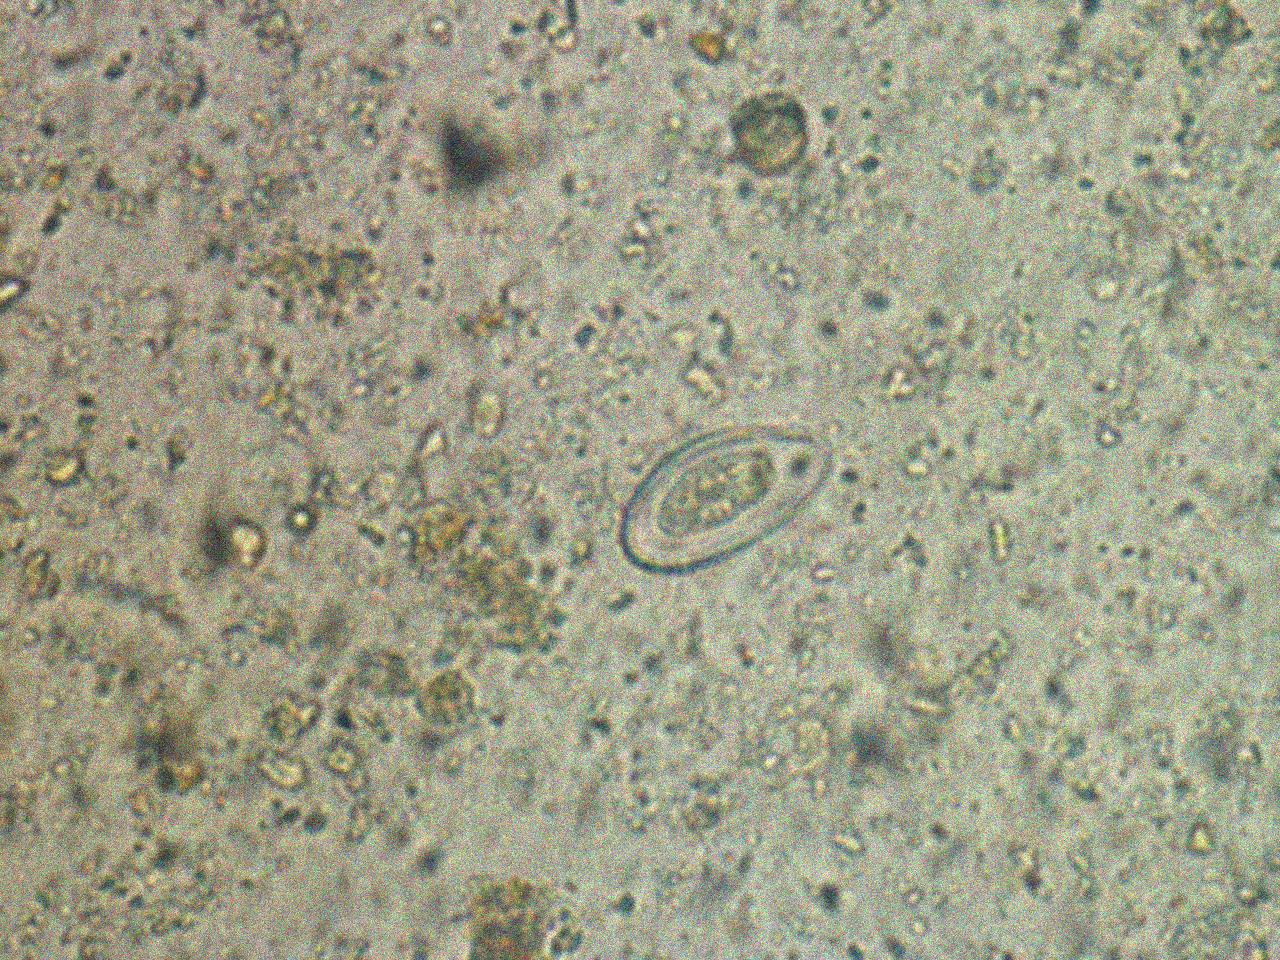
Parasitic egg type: Enterobius vermicularis